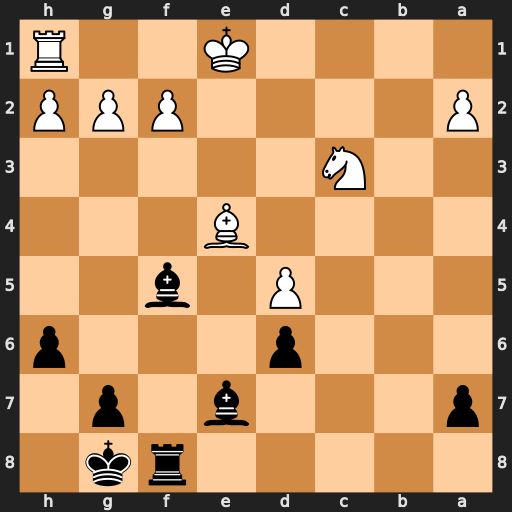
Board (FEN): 5rk1/p3b1p1/3p3p/3P1b2/4B3/2N5/P4PPP/4K2R
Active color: b
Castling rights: K
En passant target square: -
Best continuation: Bf6 Kd2 Bxc3+ Kxc3 Bxe4